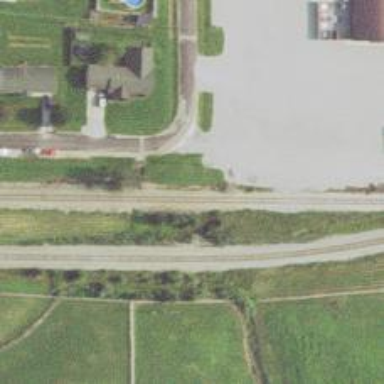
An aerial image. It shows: Railway service station.